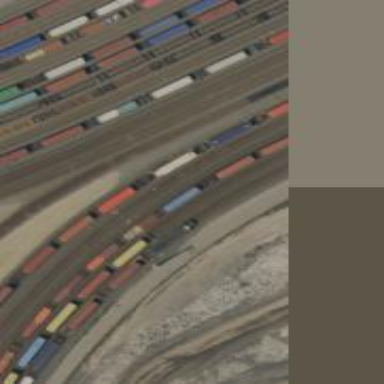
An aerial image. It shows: Railway siding for service.